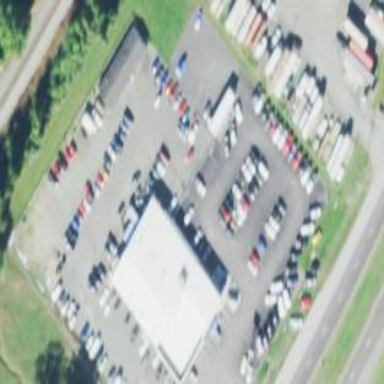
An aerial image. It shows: Building that houses car shop.